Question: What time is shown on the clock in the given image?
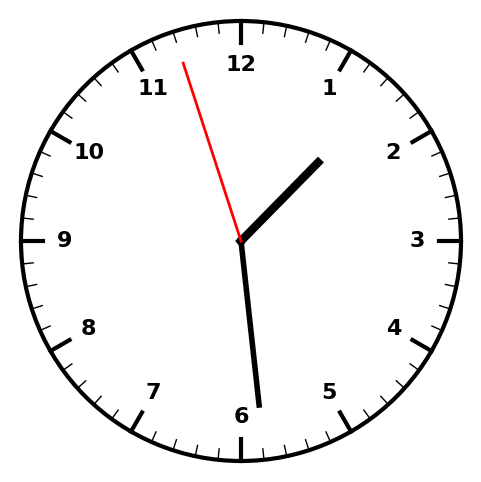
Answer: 01:28:57